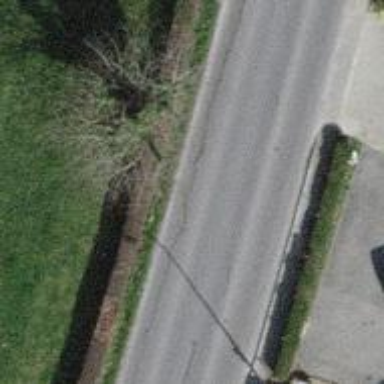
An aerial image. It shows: Secondary road.